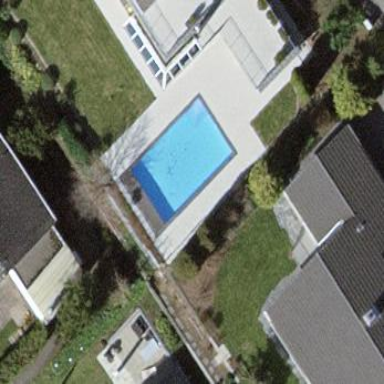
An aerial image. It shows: Swimming pool located in leisure land.